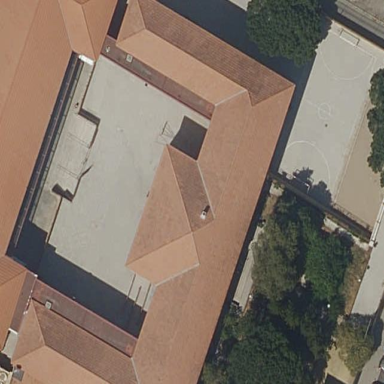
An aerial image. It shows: School.